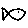
Label: fish